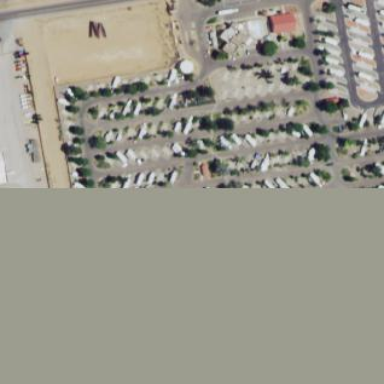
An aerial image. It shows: Caravan site with sanitary dump station.